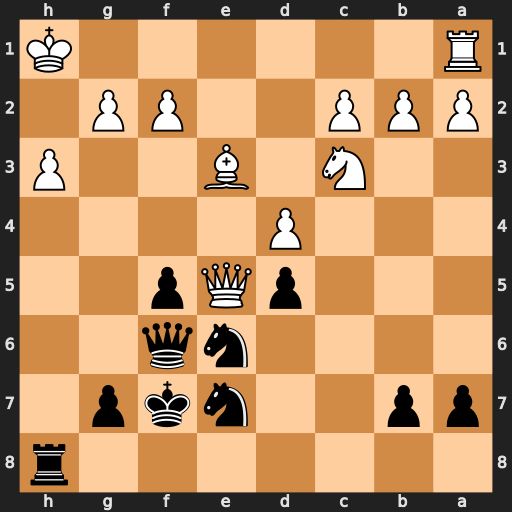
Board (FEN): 7r/pp2nkp1/4nq2/3pQp2/3P4/2N1B2P/PPP2PP1/R6K
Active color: b
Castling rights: -
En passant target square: -
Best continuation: Qxe5 dxe5 d4 Bxd4 Nxd4